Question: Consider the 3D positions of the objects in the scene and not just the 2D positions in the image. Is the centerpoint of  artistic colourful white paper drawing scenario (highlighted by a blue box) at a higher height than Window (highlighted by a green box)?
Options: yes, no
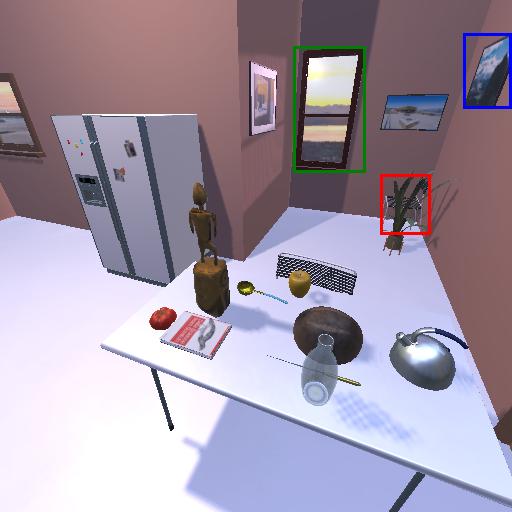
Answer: yes